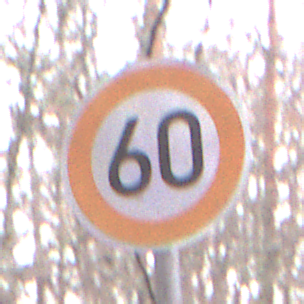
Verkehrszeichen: Geschwindigkeit60
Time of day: Midday
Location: Outdoor (Nature)
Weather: Overcast
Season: Autumn
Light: Natural